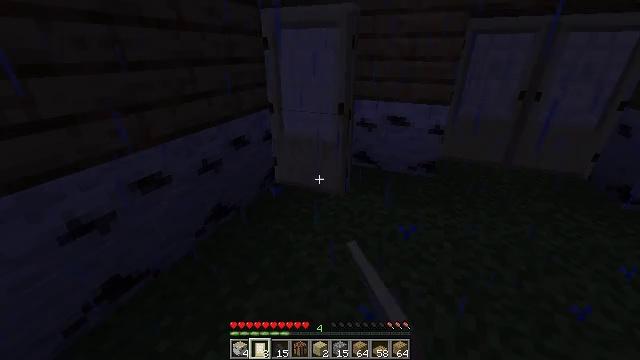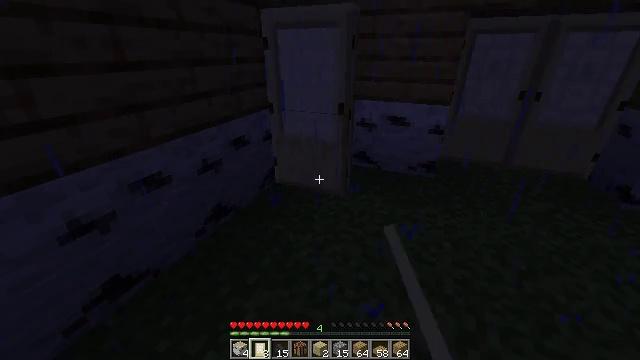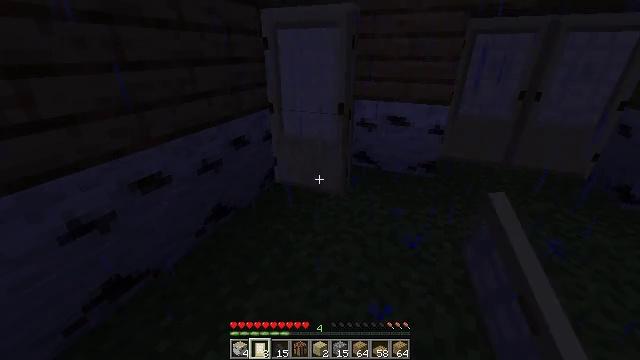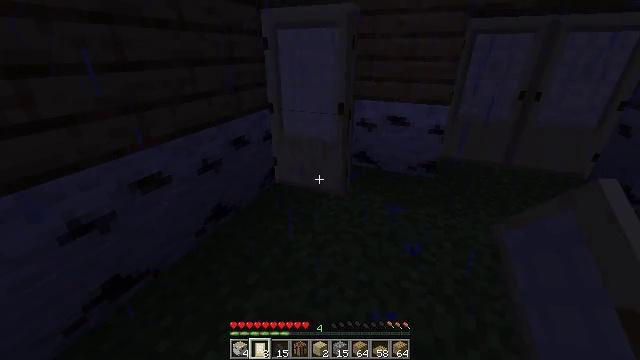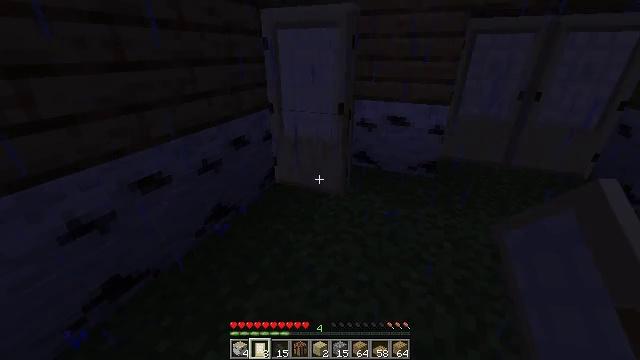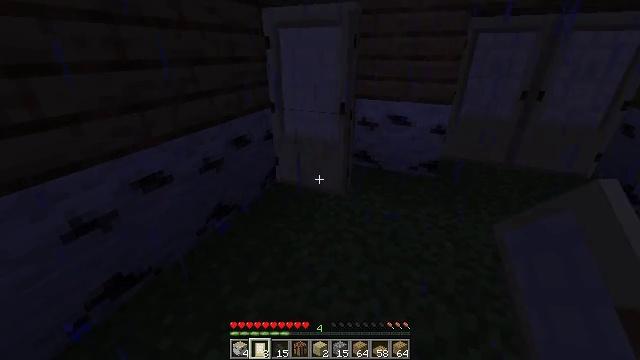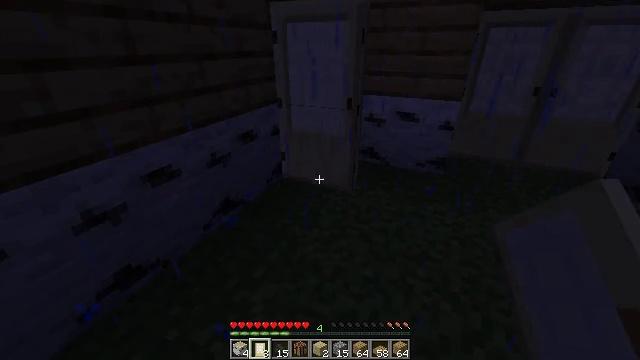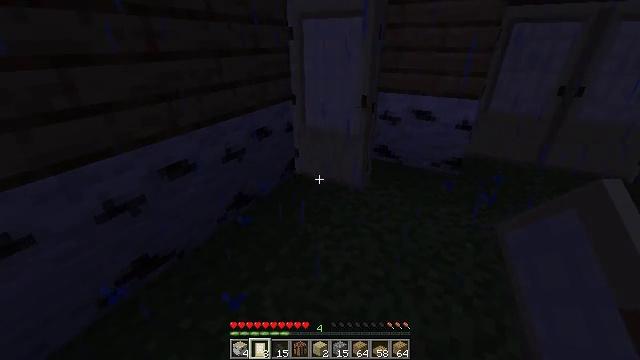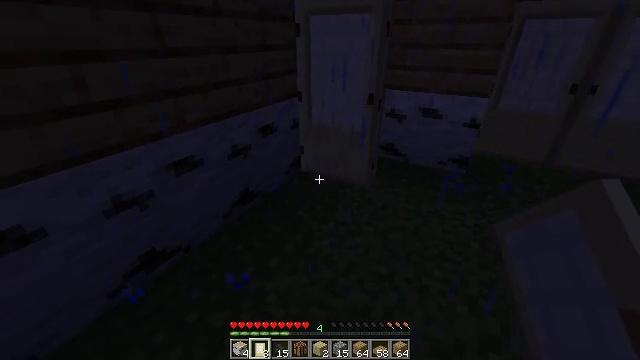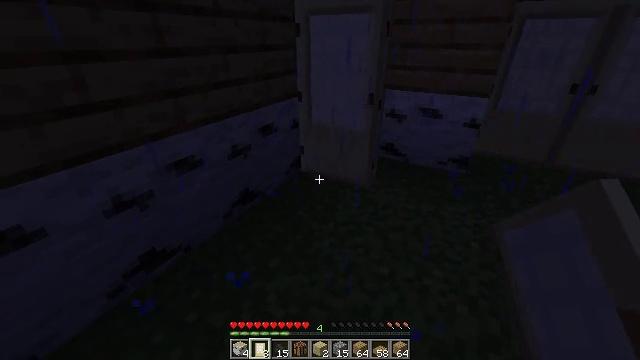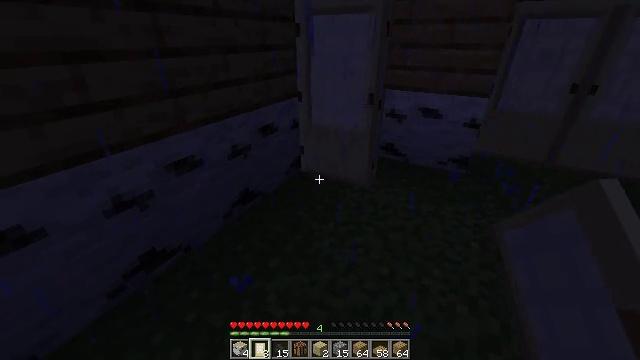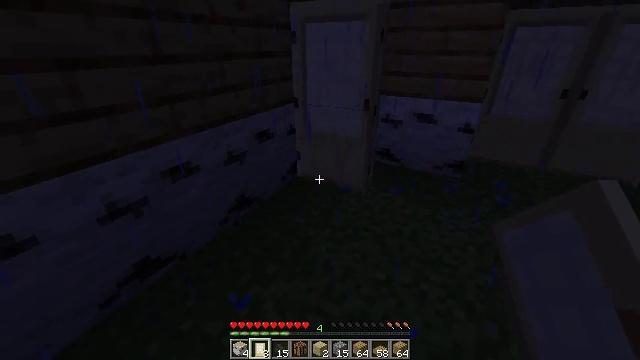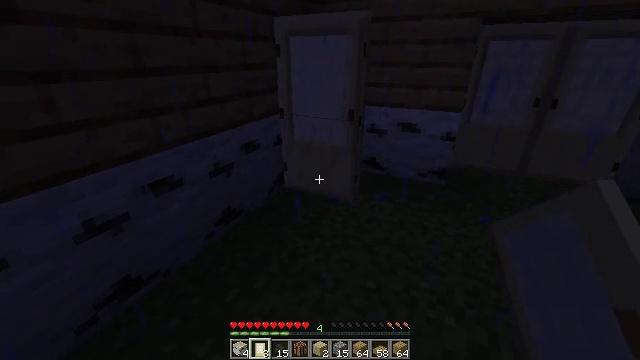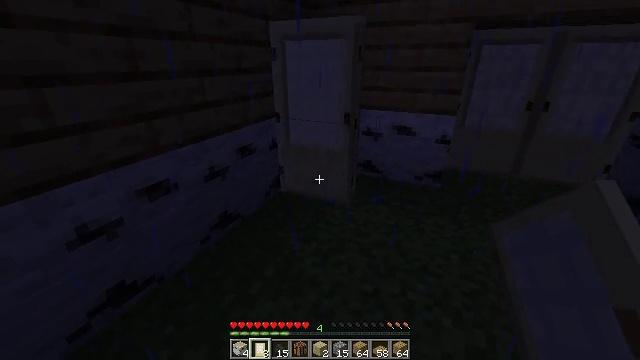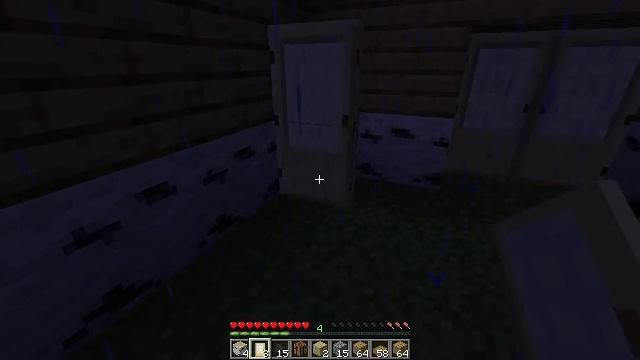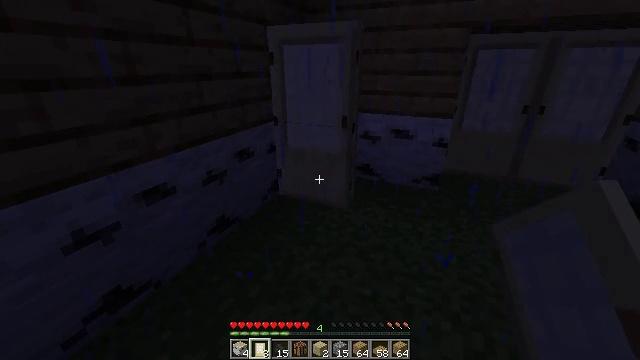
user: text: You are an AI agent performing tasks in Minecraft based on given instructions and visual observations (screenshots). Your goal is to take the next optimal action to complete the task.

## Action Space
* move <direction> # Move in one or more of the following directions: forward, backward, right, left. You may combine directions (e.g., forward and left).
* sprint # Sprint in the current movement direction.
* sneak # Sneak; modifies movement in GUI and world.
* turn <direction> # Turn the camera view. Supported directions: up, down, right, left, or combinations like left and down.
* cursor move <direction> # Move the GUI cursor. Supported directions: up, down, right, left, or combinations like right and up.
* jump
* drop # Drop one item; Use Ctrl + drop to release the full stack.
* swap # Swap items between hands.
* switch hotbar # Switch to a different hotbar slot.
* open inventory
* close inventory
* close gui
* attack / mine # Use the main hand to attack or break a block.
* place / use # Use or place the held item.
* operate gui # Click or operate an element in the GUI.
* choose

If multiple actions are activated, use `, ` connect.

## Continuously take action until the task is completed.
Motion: motion action
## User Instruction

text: Drop a birch door.
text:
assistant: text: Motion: no_op
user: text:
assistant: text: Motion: no_op
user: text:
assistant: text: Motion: no_op
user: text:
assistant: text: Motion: no_op
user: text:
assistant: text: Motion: no_op
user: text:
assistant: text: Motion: turn left
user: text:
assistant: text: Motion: turn left
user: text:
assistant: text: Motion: turn left
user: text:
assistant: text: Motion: no_op
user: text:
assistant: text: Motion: no_op
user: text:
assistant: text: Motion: turn up
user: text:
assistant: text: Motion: turn right and up
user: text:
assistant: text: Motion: no_op
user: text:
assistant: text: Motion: no_op
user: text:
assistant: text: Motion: no_op
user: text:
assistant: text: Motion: use / place
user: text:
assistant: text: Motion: use / place
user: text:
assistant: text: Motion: use / place
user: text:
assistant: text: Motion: use / place
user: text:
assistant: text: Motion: no_op
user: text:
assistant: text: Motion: no_op
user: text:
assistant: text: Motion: no_op
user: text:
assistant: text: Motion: no_op
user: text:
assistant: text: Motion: no_op
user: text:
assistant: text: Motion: no_op
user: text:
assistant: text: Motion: no_op
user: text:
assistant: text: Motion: no_op
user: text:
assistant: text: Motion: no_op
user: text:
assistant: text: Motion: no_op
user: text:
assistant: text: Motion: no_op